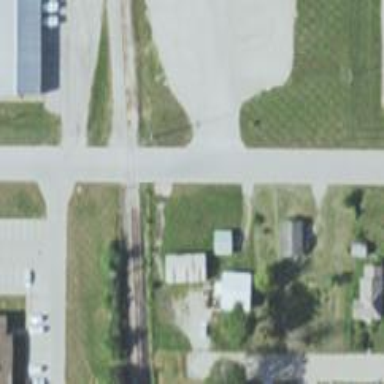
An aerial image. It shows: Railway level crossing.